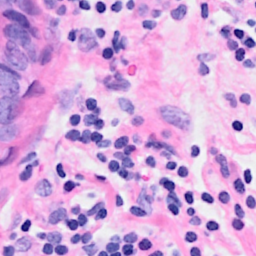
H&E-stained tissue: Breast